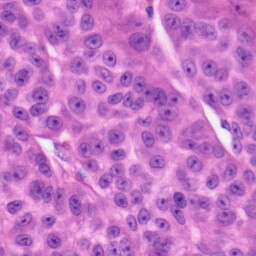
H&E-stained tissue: Skin